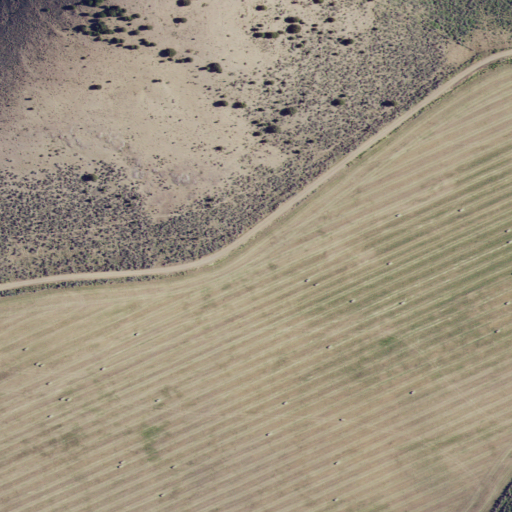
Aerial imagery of valley in Idaho named Little Flat Canyon containing cultivated crops, shrub, grassland, open development, and pasture